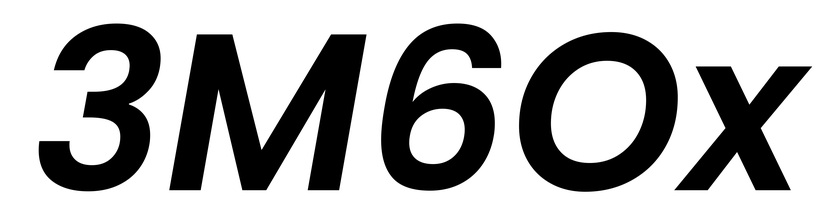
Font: Poppins-SemiBoldItalic